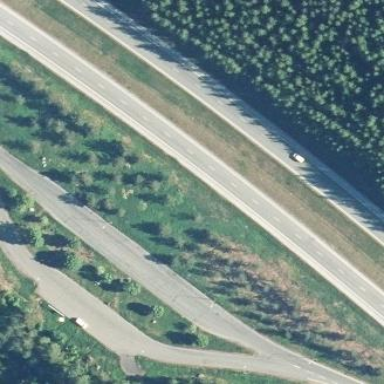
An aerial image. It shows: Rest area on the road.